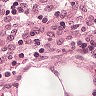
Metastatic tissue present: no